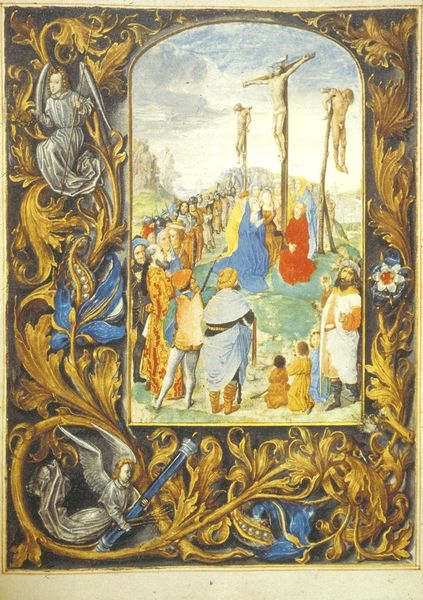
Titel: Stundenbuch der Maria von Burgund
Künstler: Liévin van Lathem
Institution: Wien, Österreichische Nationalbibliothek
Schlagwörter: blätter, gruppe, frauen, gelb, menschen, blumen, männer, ornament, rahmen, gold, kinder, engel, soldaten, kreuz, verbrecher, volk, beten, kreuze, christus, jesus, kreuzigung, leid, maria, christ, arabesque